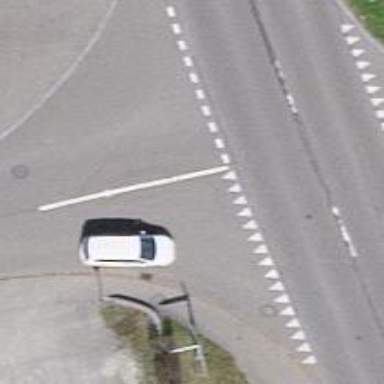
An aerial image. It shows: Road with "give way" sign.